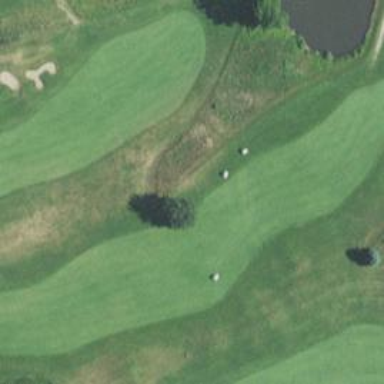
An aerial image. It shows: Golf hole.